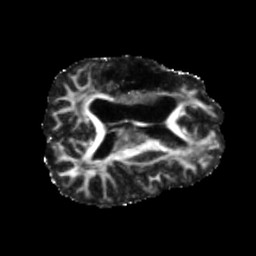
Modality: FA
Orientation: axial
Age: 42
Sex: male
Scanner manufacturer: siemens
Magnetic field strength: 3 T
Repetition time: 5.47 s
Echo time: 0.0854 s